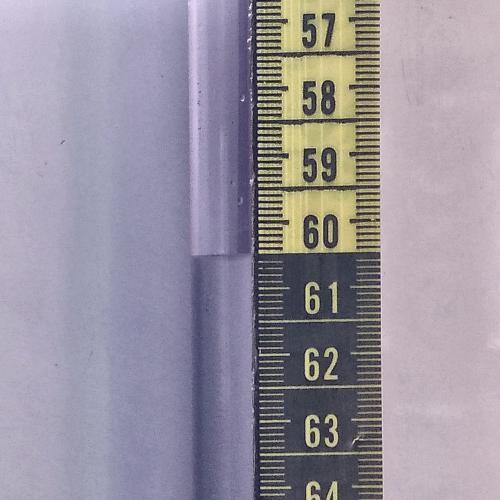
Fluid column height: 60.5 cm